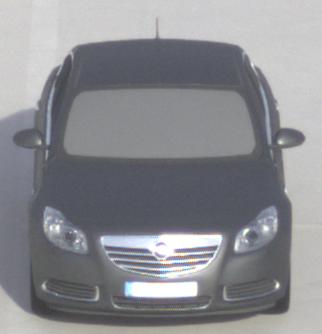
Make: Opel
Model: Insignia 1.6
Detailed model: Insignia (A) Notch Back
Model produced from: 2008/11
Model produced until: 2008/12
Doors: 4
Color: gray
Road condition: dry road
Daytime: morning or afternoon
Contrast: high contrast